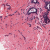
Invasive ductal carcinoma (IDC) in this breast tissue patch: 0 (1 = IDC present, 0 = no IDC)